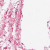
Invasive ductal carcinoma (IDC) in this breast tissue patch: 0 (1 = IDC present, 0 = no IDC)